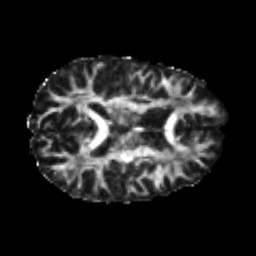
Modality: FA
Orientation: axial
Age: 22
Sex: male
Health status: healthy
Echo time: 0.074 s